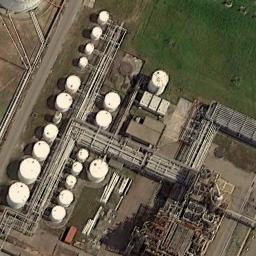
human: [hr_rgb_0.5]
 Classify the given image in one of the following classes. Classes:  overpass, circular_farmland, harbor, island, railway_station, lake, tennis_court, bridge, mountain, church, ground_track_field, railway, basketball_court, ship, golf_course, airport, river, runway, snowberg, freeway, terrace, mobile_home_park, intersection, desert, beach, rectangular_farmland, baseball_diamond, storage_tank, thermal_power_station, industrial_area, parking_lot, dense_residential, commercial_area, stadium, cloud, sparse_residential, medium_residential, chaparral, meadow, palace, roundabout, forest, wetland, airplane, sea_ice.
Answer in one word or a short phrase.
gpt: storage_tank